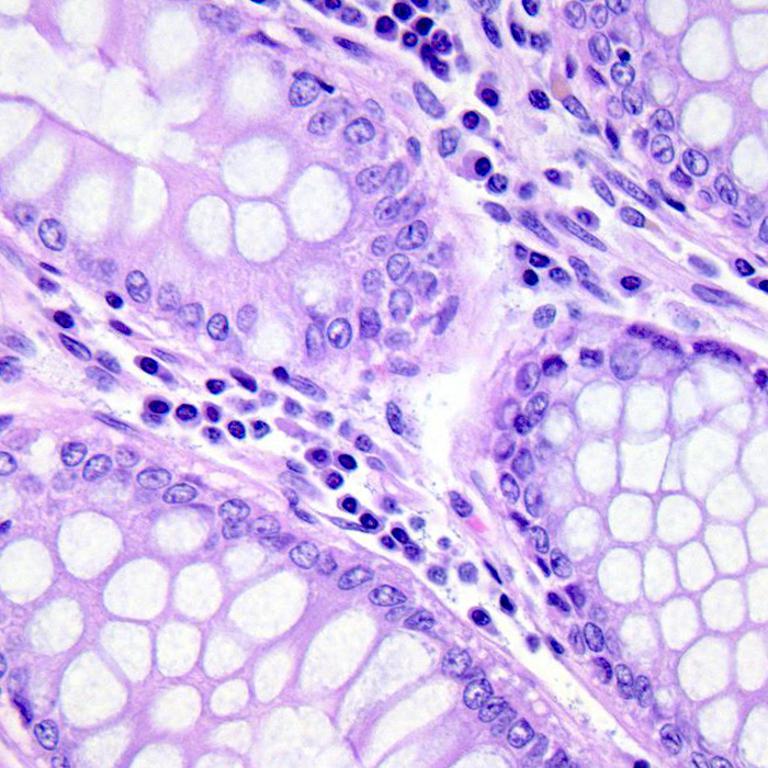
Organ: colon
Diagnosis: benign